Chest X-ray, AP view. Patient: 67 years old, sex F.
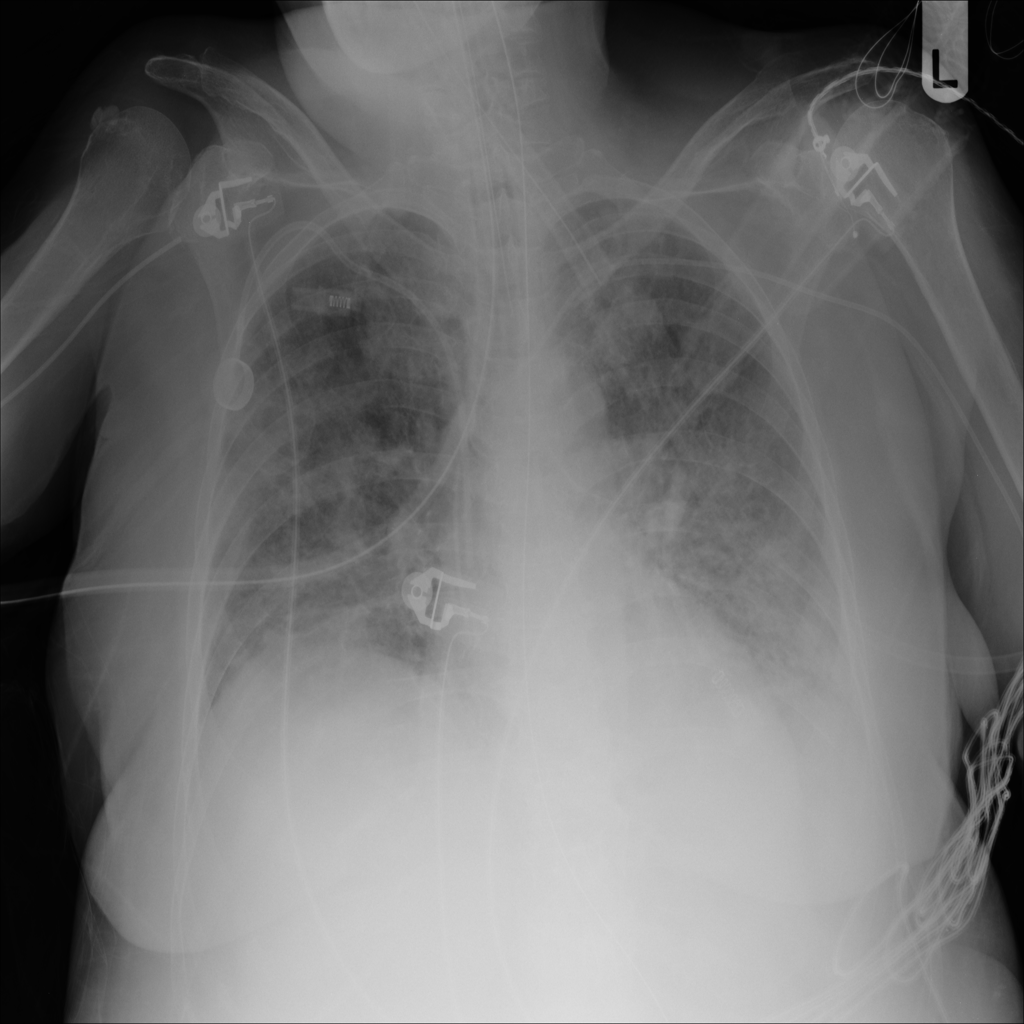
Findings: Infiltration